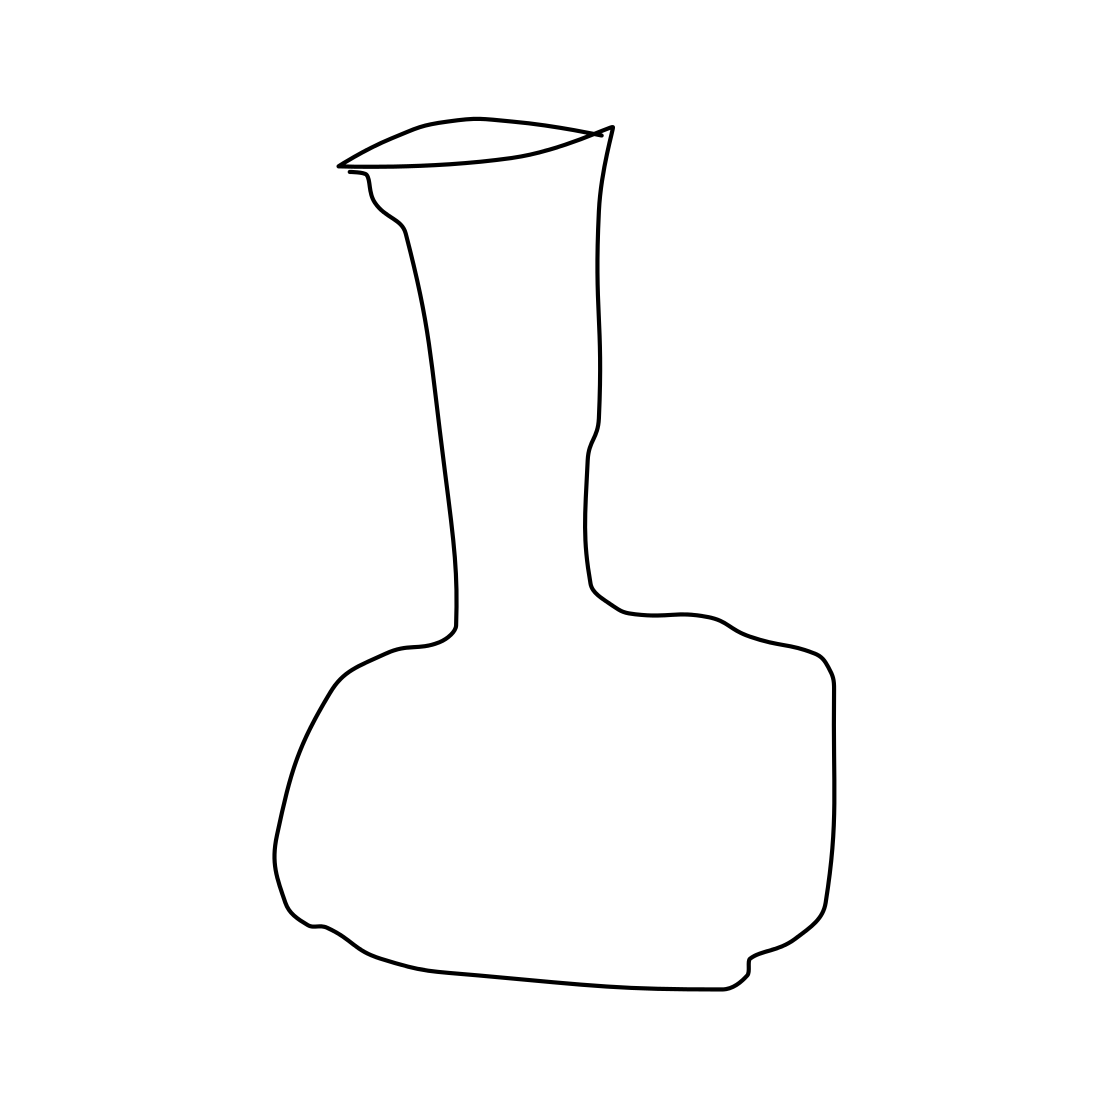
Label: vase